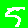
Digit: 5